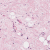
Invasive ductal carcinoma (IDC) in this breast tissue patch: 0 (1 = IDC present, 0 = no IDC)